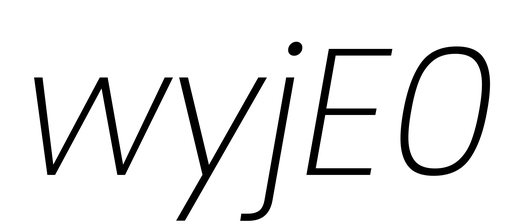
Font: Poppins-ExtraLightItalic